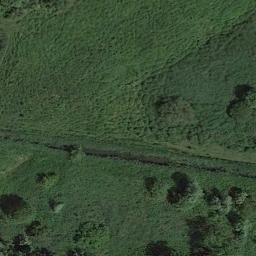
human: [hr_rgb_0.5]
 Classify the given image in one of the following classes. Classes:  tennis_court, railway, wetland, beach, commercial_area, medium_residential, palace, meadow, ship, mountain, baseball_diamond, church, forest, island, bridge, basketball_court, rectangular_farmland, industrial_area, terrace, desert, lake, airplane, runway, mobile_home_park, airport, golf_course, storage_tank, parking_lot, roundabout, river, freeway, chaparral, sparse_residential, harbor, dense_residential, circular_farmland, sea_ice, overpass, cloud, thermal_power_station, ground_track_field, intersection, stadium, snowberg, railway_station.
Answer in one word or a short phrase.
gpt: meadow